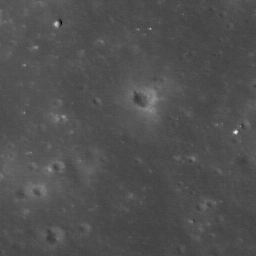
Host type: background_regolith
Lunar coordinates: latitude nan, longitude nan